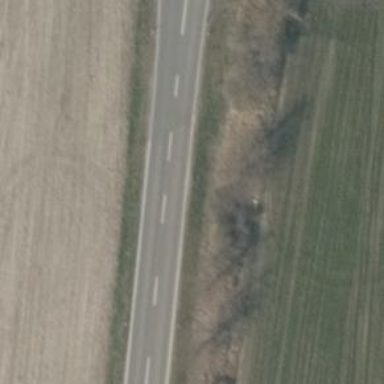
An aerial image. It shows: Secondary road with asphalt surface.